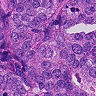
Metastatic tissue present: yes